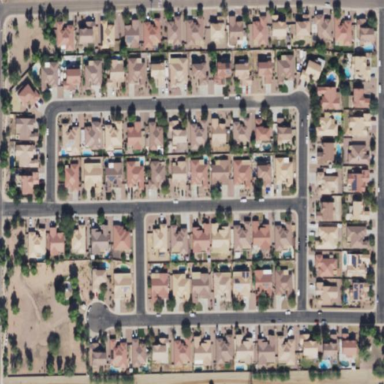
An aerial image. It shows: Residential area consisting of single-family homes.